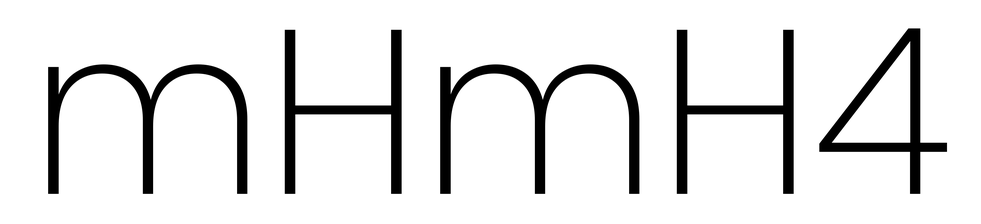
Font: Poppins-ExtraLight